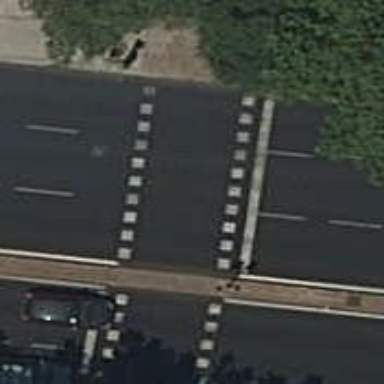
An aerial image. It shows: Footway crossing equipped with traffic signals and central island.